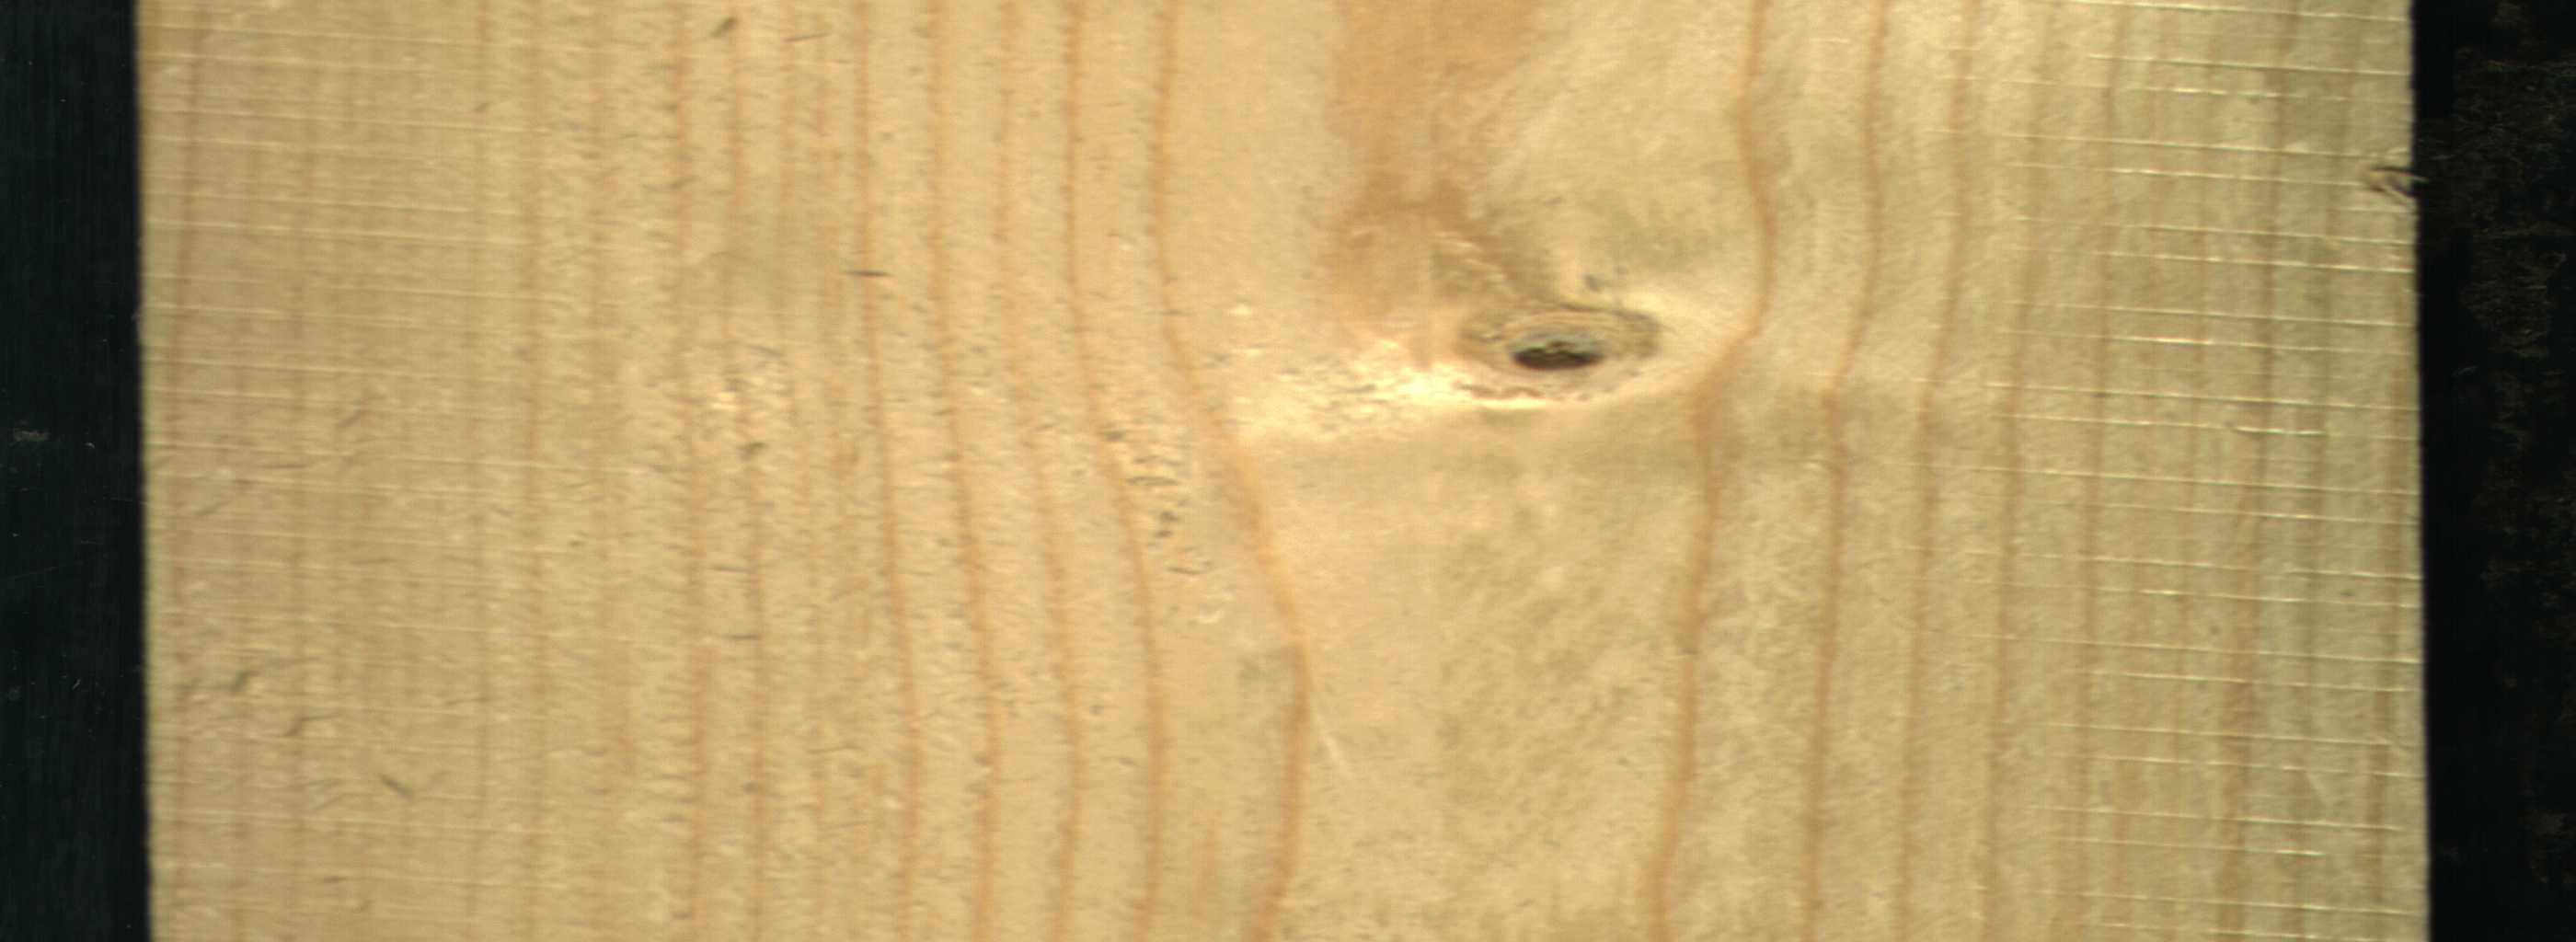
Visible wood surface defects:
Live_Knot